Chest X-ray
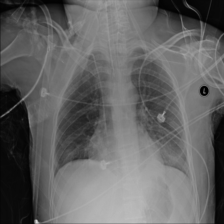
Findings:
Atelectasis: positive
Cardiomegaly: negative
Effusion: negative
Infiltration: positive
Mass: negative
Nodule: negative
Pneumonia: negative
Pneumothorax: negative
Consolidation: negative
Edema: negative
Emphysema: negative
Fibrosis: negative
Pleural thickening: negative
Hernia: negative